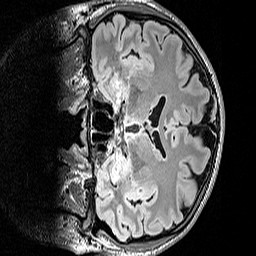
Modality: FLAIR
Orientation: coronal
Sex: male
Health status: ill
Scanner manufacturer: siemens
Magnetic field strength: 3 T
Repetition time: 5 s
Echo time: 0.388 s